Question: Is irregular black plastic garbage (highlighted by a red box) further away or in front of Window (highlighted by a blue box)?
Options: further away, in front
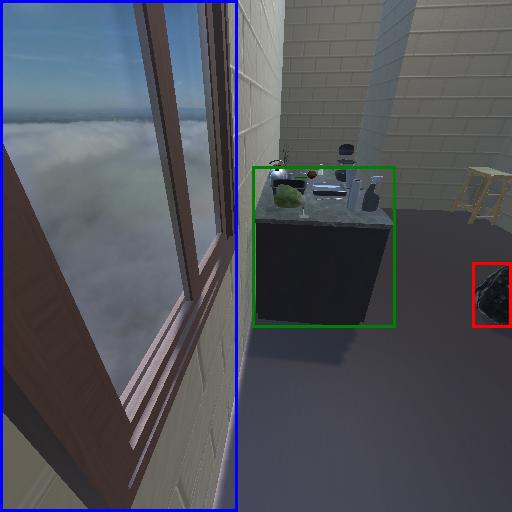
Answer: further away